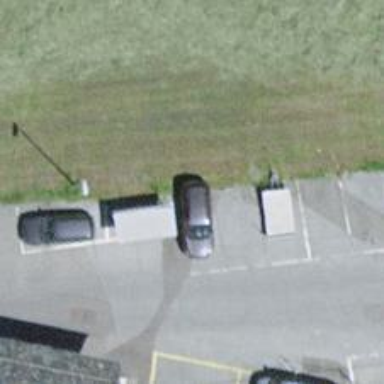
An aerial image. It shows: Charging station.